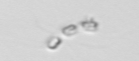
Label: Chaetoceros